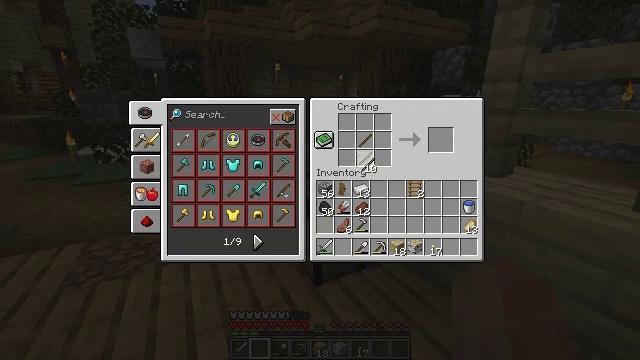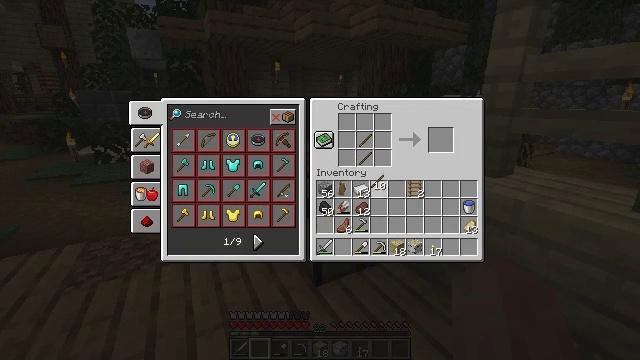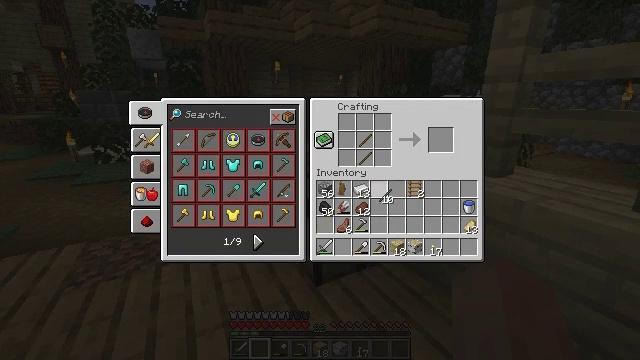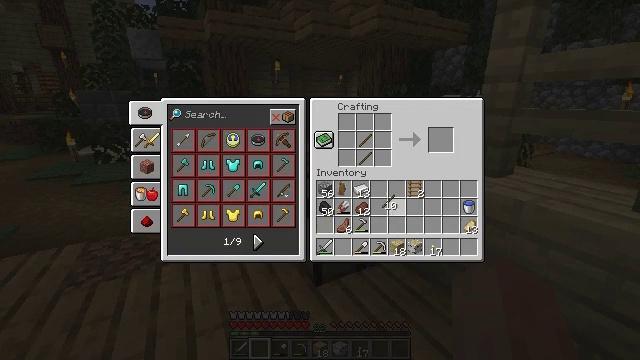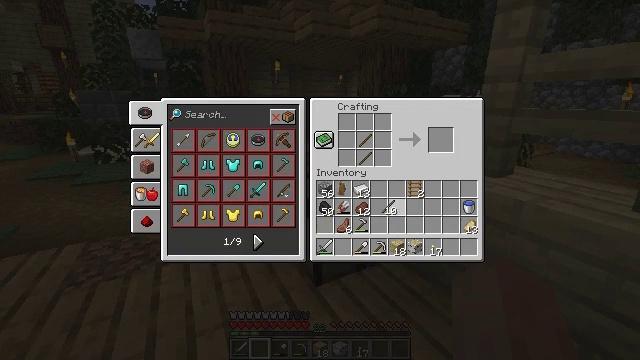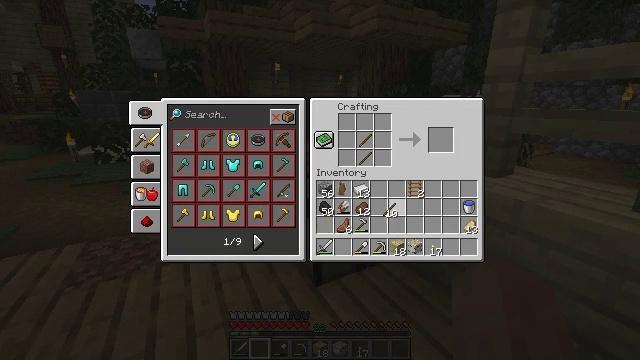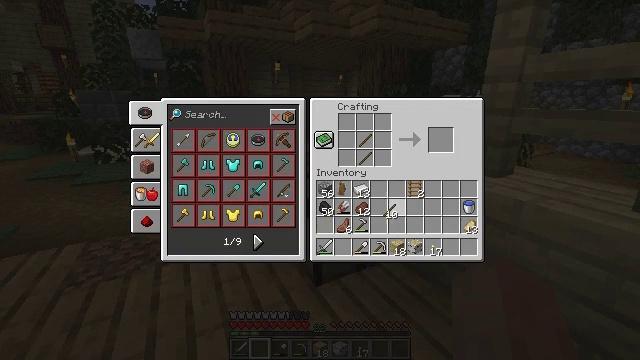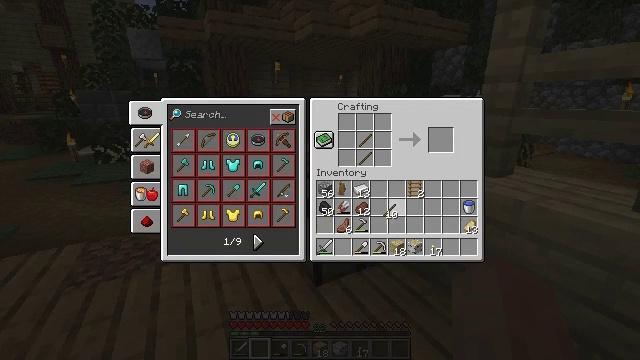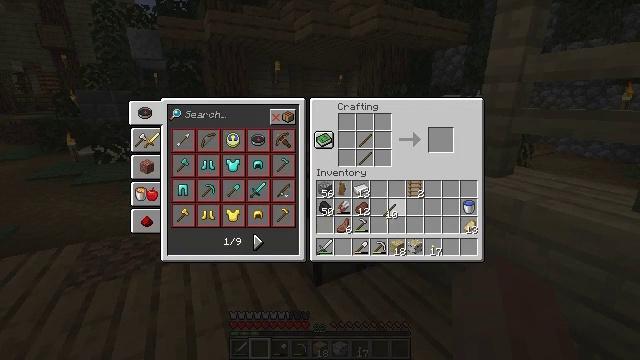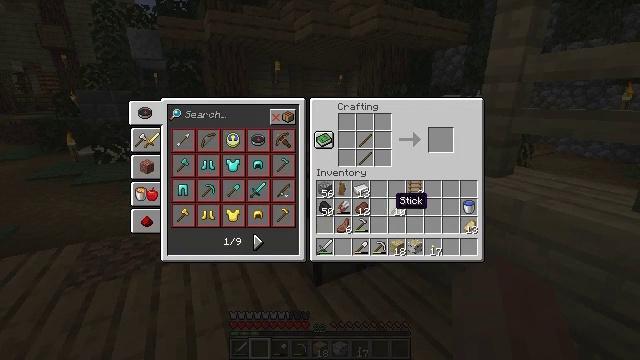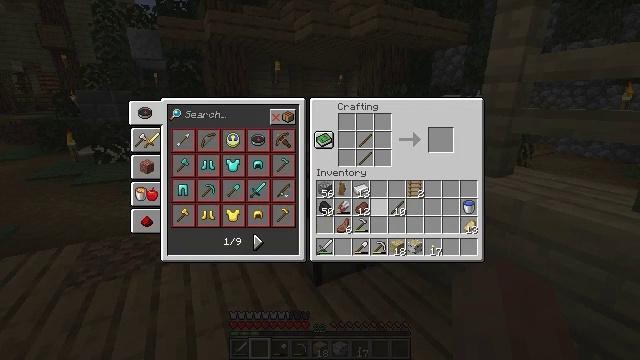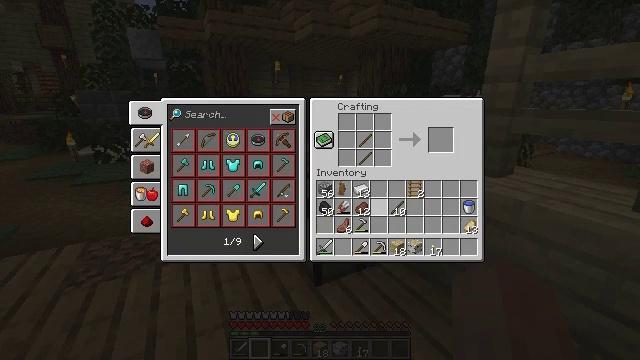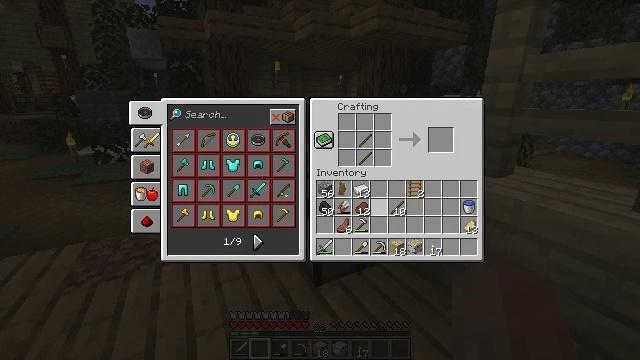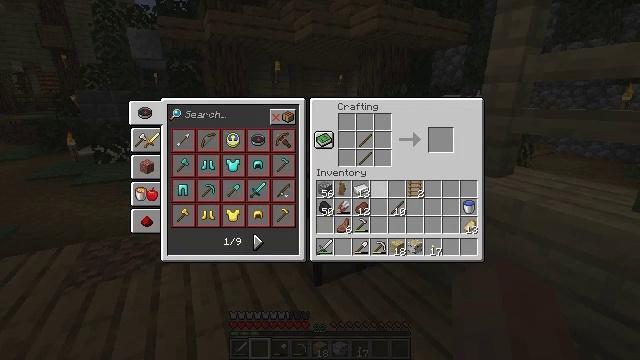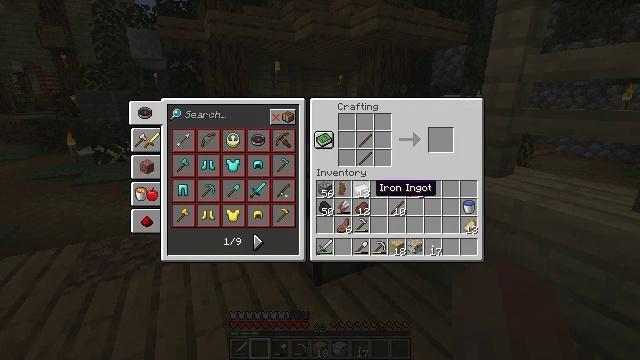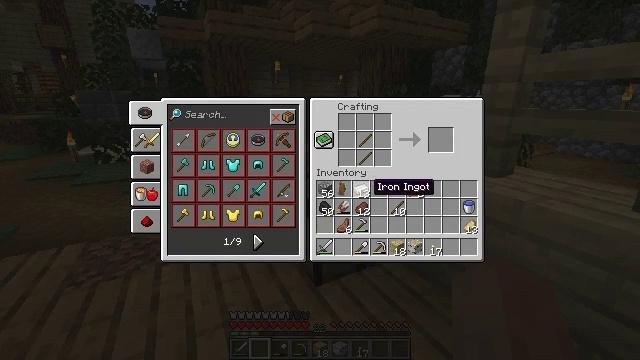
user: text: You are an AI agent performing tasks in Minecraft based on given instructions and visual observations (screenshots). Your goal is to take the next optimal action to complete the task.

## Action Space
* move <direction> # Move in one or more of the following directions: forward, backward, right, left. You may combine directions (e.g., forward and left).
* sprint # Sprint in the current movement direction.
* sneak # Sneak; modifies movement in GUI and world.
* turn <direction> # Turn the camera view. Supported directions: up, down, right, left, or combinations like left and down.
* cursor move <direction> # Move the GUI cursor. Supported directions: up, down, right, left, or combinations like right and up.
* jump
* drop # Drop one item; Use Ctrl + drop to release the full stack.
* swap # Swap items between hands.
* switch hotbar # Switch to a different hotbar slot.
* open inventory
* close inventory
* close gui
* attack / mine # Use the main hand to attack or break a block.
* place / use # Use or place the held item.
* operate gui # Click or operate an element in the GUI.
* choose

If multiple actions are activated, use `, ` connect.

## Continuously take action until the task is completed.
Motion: motion action
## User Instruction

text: Open a crafting table and craft the iron axe.
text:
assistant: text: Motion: cursor move right and down
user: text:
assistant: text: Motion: cursor move right and down
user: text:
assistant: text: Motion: no_op
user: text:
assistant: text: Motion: no_op
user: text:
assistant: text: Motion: no_op
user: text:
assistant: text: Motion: no_op
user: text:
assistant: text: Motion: operate gui
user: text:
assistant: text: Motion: operate gui
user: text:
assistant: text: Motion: no_op
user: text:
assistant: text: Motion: no_op
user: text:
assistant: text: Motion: no_op
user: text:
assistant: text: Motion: no_op
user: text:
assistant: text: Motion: no_op
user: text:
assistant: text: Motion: no_op
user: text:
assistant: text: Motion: no_op
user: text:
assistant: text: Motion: no_op
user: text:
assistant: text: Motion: no_op
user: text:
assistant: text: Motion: no_op
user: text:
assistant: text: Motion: operate gui
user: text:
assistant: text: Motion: operate gui
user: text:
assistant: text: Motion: cursor move up
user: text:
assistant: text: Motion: cursor move up
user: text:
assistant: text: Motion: cursor move up
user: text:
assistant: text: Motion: cursor move up
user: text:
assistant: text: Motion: cursor move up
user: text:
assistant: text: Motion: no_op
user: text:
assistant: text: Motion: no_op
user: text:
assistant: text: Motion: no_op
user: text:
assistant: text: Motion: no_op
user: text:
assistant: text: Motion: no_op